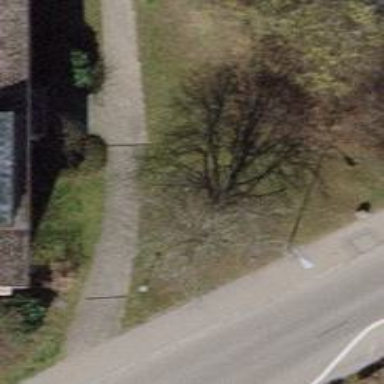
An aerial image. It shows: Footway surfaced with paving stones.